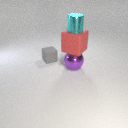
large red rubber cube above large purple metal sphere